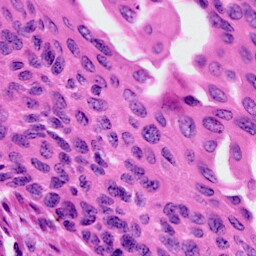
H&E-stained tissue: Cervix